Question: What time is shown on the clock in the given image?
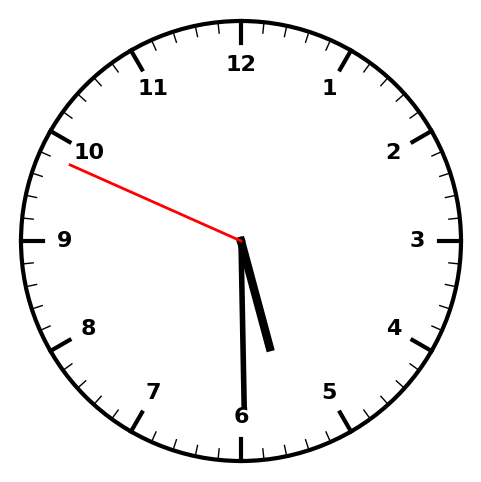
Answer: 05:29:49